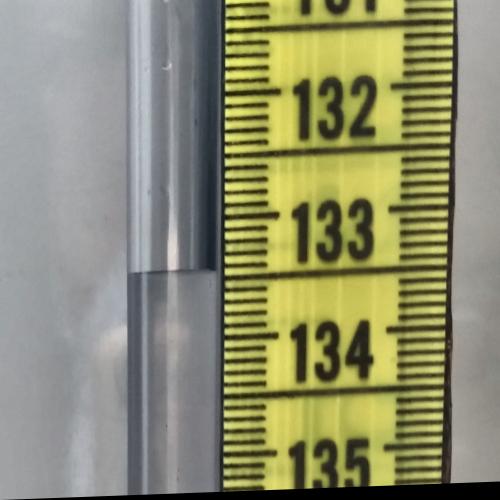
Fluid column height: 133.4 cm